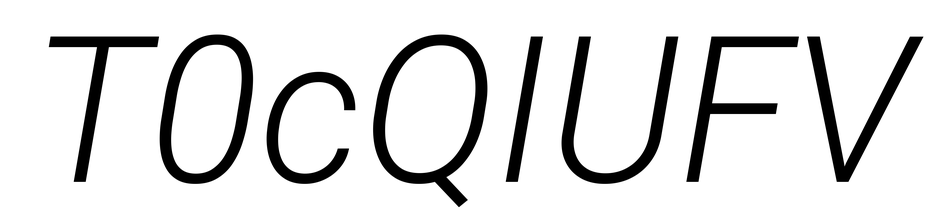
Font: Roboto-Italic_Light_Italic